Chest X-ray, PA view. Patient: 52 years old, sex F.
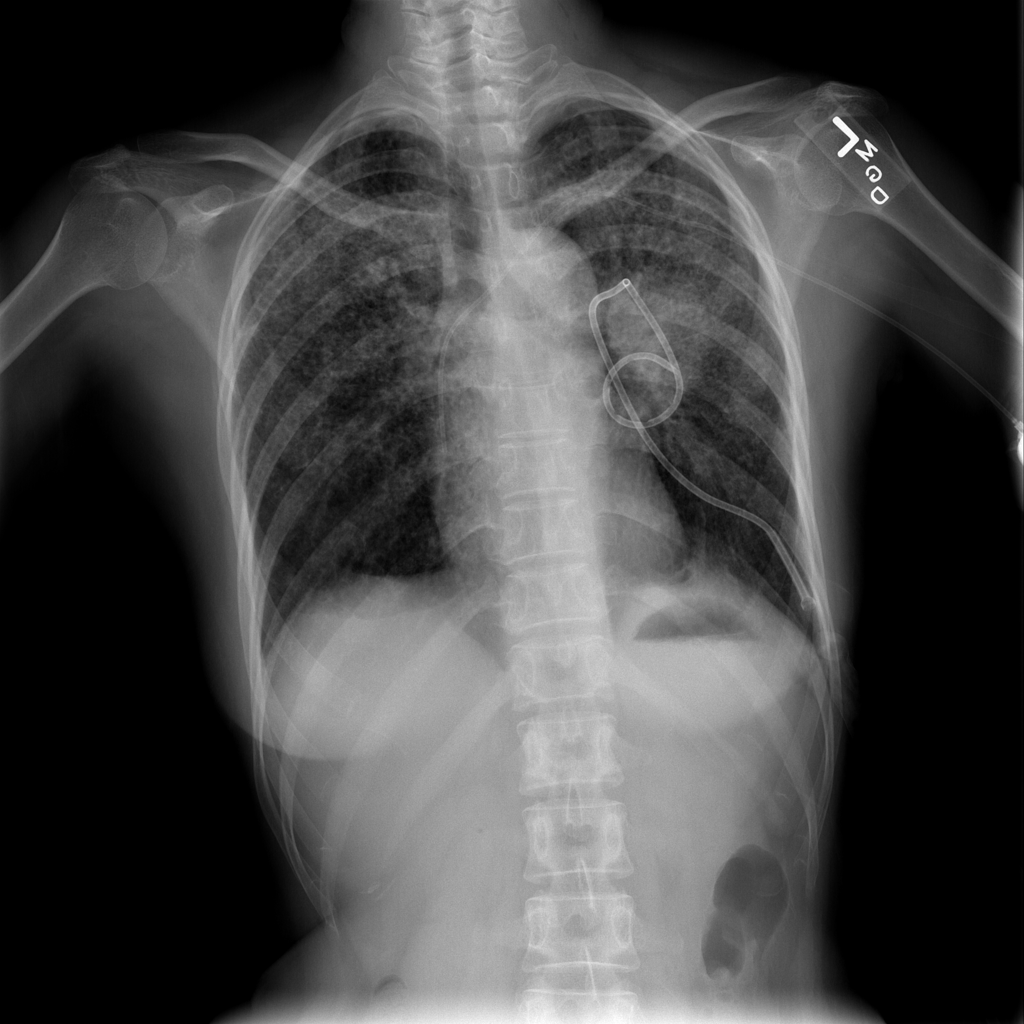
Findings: Effusion, Mass